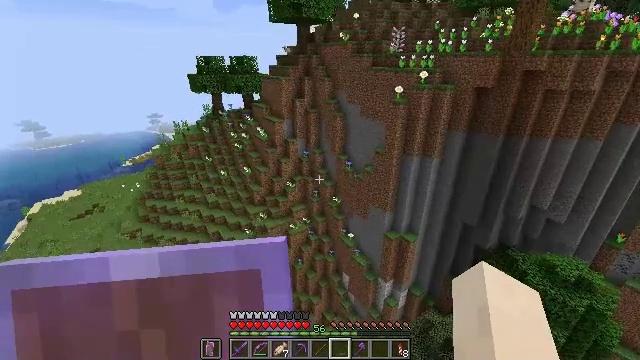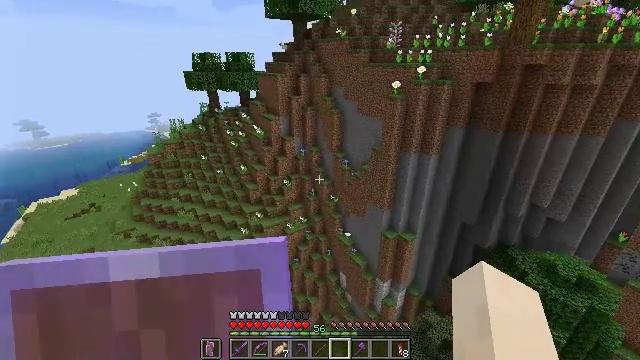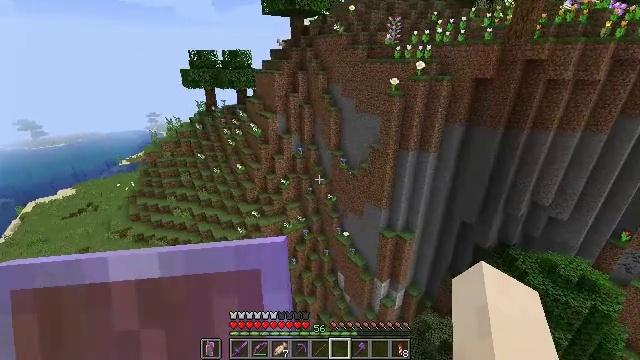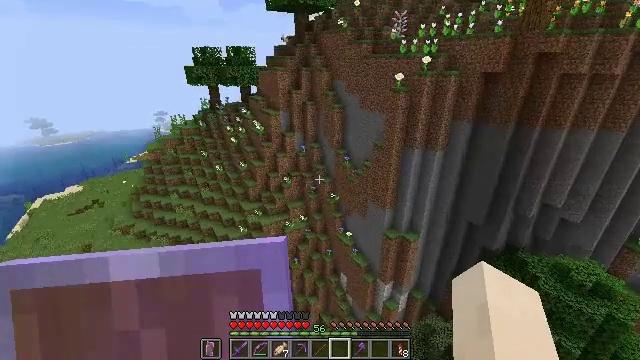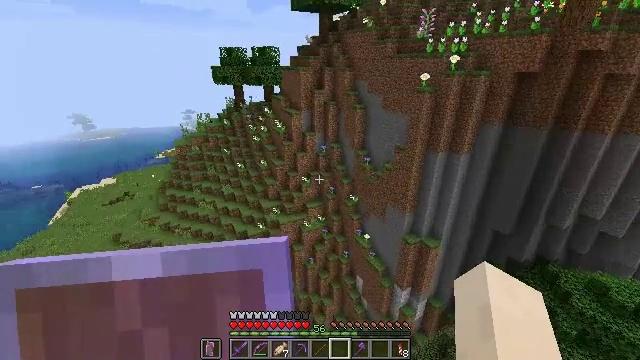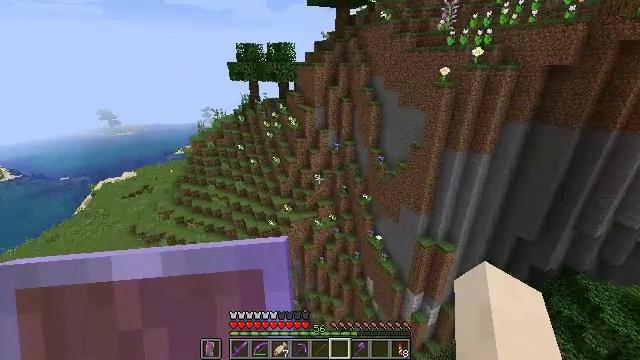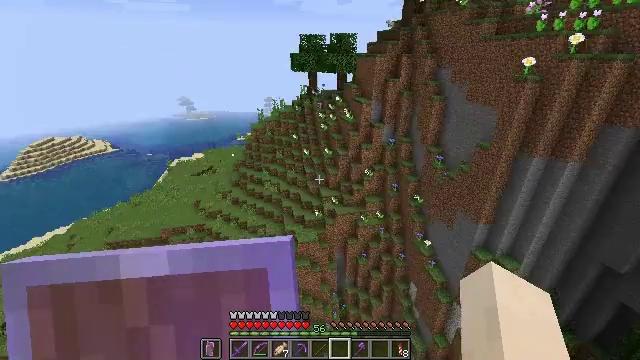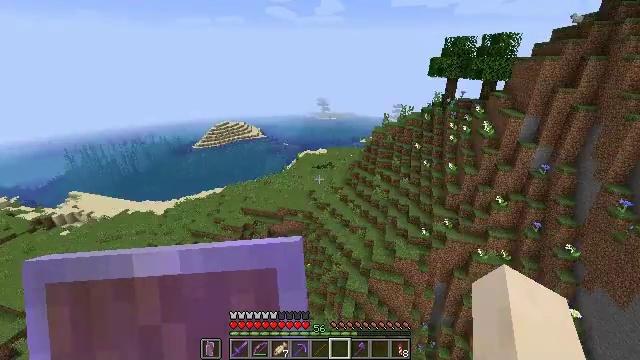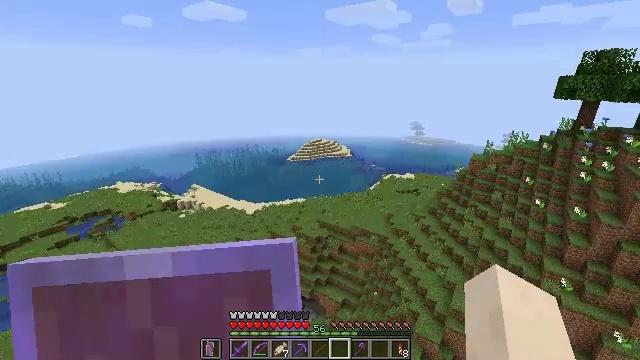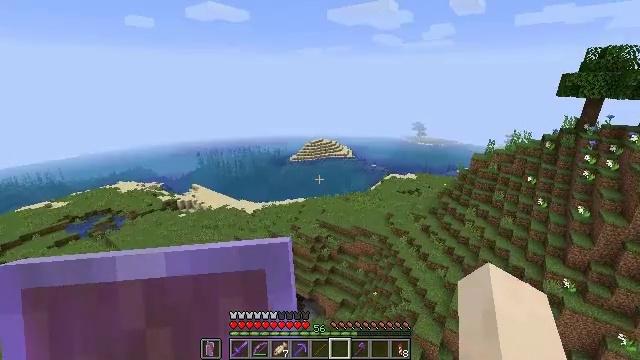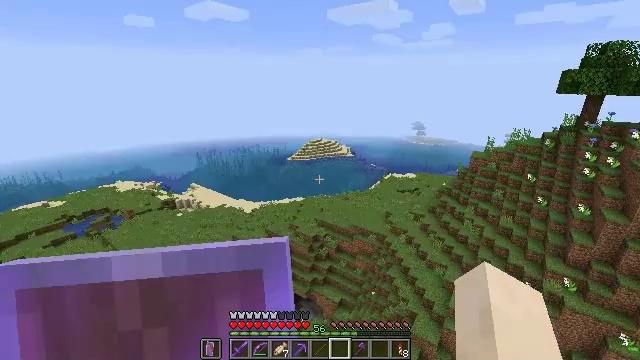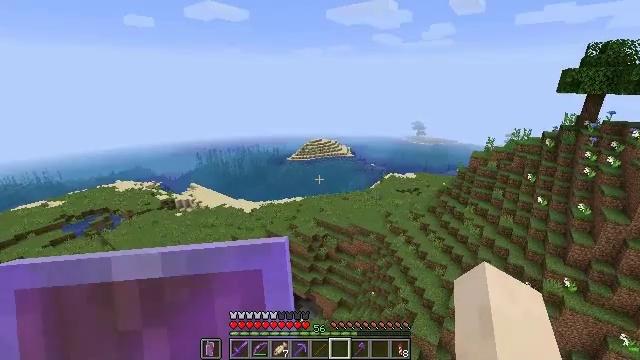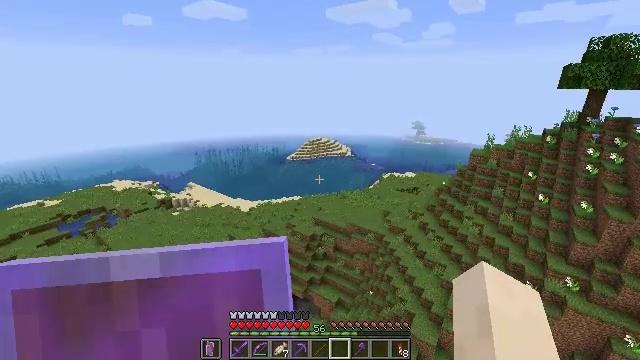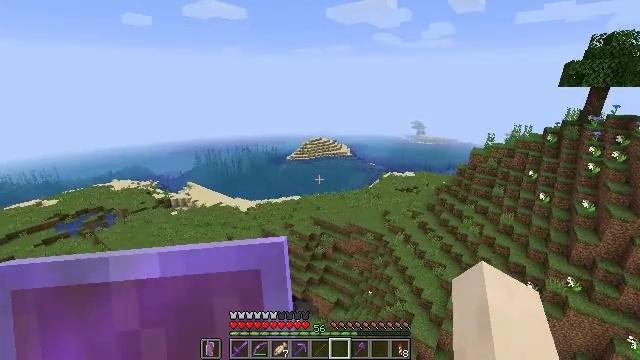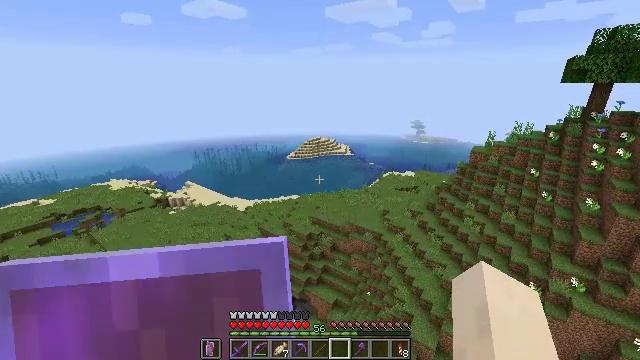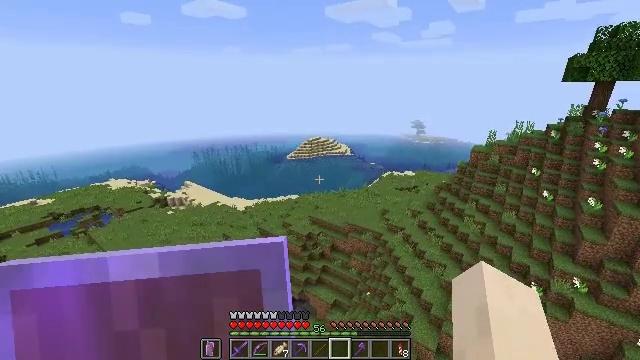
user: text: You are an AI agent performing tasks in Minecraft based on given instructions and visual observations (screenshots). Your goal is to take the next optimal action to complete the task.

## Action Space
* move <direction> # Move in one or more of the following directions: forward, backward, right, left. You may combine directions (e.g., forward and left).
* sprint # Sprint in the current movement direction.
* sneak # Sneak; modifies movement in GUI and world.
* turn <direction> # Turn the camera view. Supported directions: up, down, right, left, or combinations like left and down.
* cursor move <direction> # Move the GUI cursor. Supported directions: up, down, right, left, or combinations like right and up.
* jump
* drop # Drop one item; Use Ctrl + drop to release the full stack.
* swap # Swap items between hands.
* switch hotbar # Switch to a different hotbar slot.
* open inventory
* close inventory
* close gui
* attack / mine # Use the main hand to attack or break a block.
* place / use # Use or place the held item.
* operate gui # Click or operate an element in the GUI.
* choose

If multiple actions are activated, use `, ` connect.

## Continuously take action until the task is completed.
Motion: motion action
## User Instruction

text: Mine oak leaves.
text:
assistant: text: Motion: no_op
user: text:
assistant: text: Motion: no_op
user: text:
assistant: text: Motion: turn left
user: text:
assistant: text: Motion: turn left
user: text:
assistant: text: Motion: turn left
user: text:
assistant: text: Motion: turn left and down
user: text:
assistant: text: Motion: turn left and up
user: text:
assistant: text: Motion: turn left and up
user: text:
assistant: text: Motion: no_op
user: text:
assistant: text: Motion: no_op
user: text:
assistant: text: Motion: no_op
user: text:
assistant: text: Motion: no_op
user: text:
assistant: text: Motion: no_op
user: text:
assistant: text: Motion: no_op
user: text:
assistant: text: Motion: no_op
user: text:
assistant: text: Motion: no_op
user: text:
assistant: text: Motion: no_op
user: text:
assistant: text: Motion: no_op
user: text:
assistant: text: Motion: no_op
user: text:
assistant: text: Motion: no_op
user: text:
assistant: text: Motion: no_op
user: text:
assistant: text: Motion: turn right and up
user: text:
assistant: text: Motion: turn right and up
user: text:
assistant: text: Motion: turn right and up
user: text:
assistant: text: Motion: turn right
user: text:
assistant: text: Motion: no_op
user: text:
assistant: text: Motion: turn right
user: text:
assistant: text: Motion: turn right
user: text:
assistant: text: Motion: turn right
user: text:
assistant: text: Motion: no_op